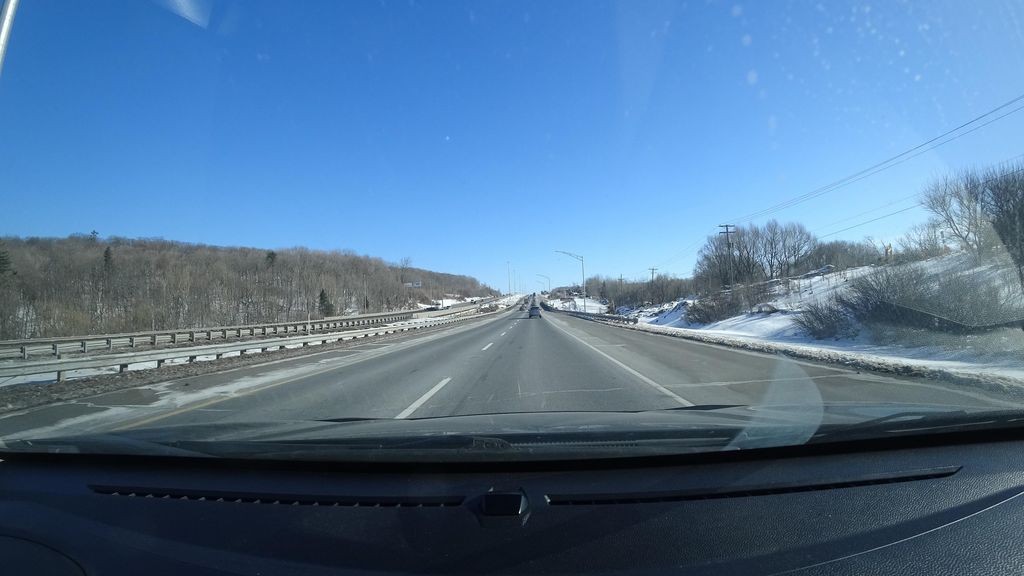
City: quebec_city